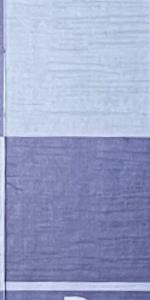
Label: Empty